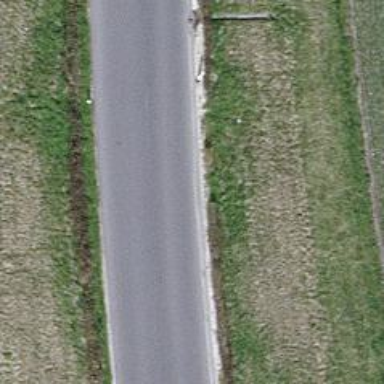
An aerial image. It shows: Tertiary road.